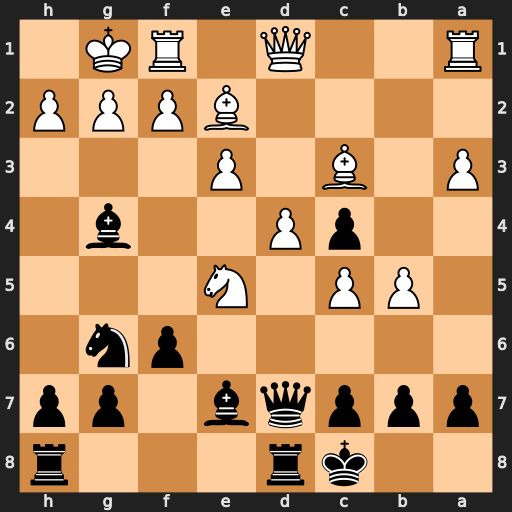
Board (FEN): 2kr3r/pppqb1pp/5pn1/1PP1N3/2pP2b1/P1B1P3/4BPPP/R2Q1RK1
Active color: b
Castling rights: -
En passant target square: -
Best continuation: Bxe2 Nxd7 Bxd1